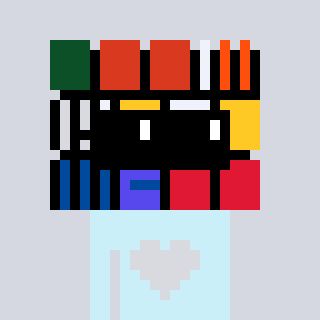
a pixel art character with square black sunglasses, a abstract-shaped head and a cold-colored body on a cool background